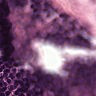
Metastatic tissue present: no